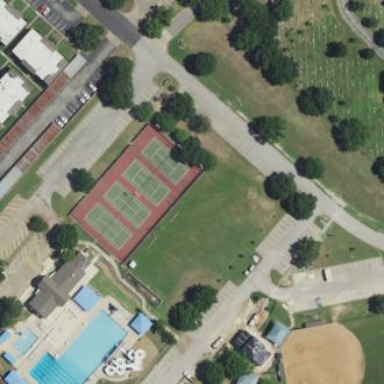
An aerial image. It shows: Tennis court on pitch.